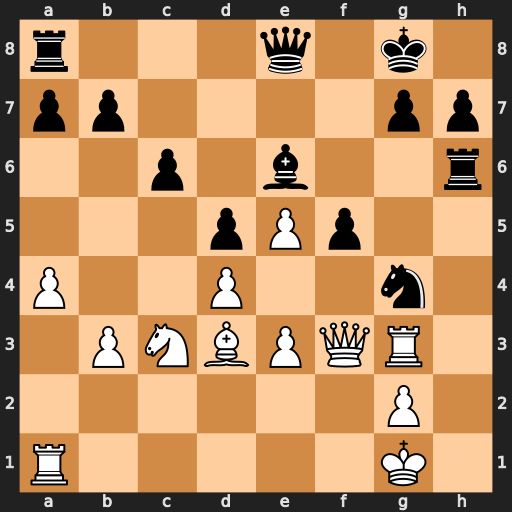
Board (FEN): r3q1k1/pp4pp/2p1b2r/3pPp2/P2P2n1/1PNBPQR1/6P1/R5K1
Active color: w
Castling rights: -
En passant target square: -
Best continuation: Bxf5 Nxe5 dxe5